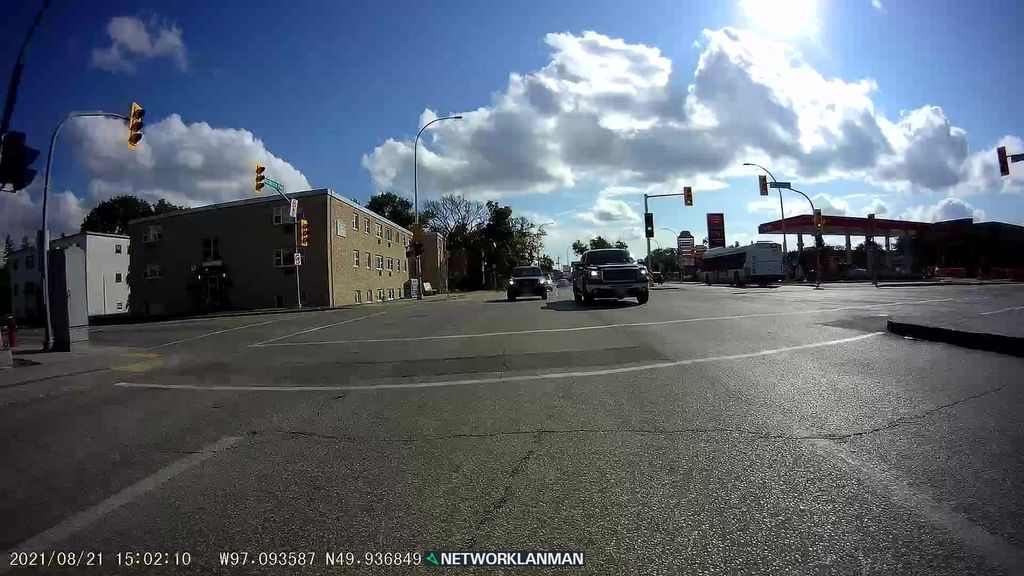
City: winnipeg